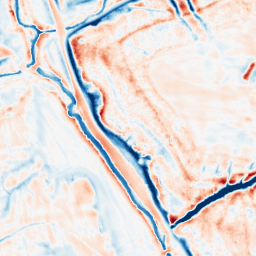
Category: edge_preserving
Decomposition family: bilateral
Decomposition parameters: d: 21
sigma_color: 75
sigma_space: 150
Upsampling method: bilinear
Upsampling parameters: scale: 4
Upsampling scale: 4